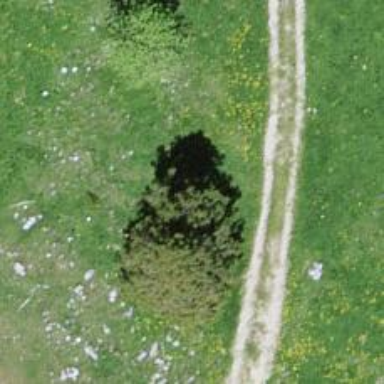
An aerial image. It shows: Evergreen needle-leaved tree.